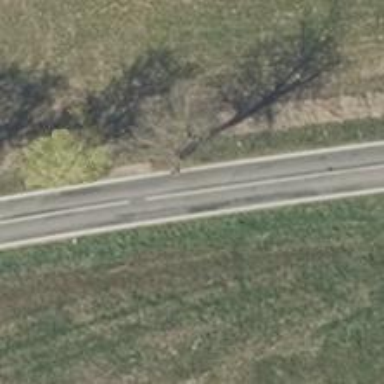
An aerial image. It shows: Deciduous tree with broadleaved leaves.